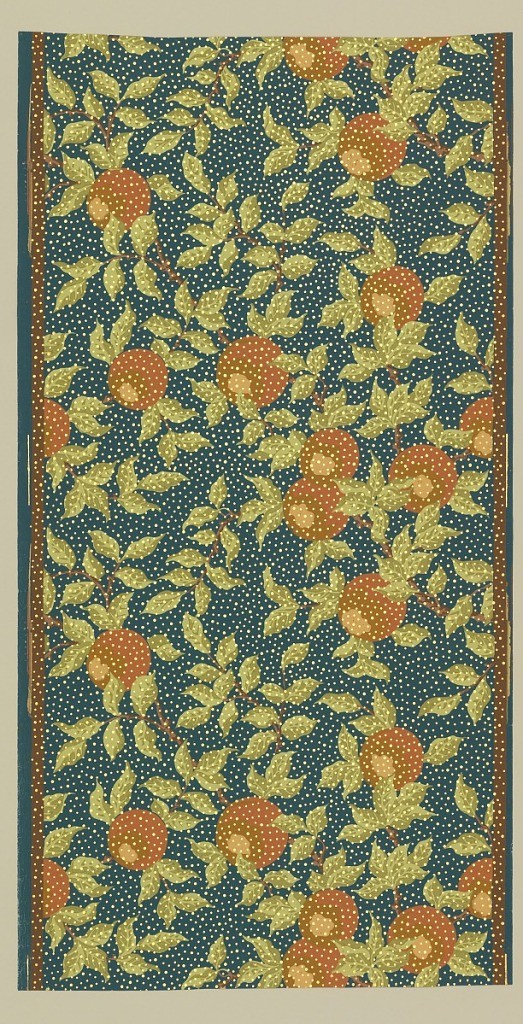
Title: Sidewall
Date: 1880–1900
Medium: Machine-printed
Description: On dark green-blue ground, pattern of orange-brown oranges on branches with green foliage. The whole is spotted with dots, in random pattern of metallic gold.